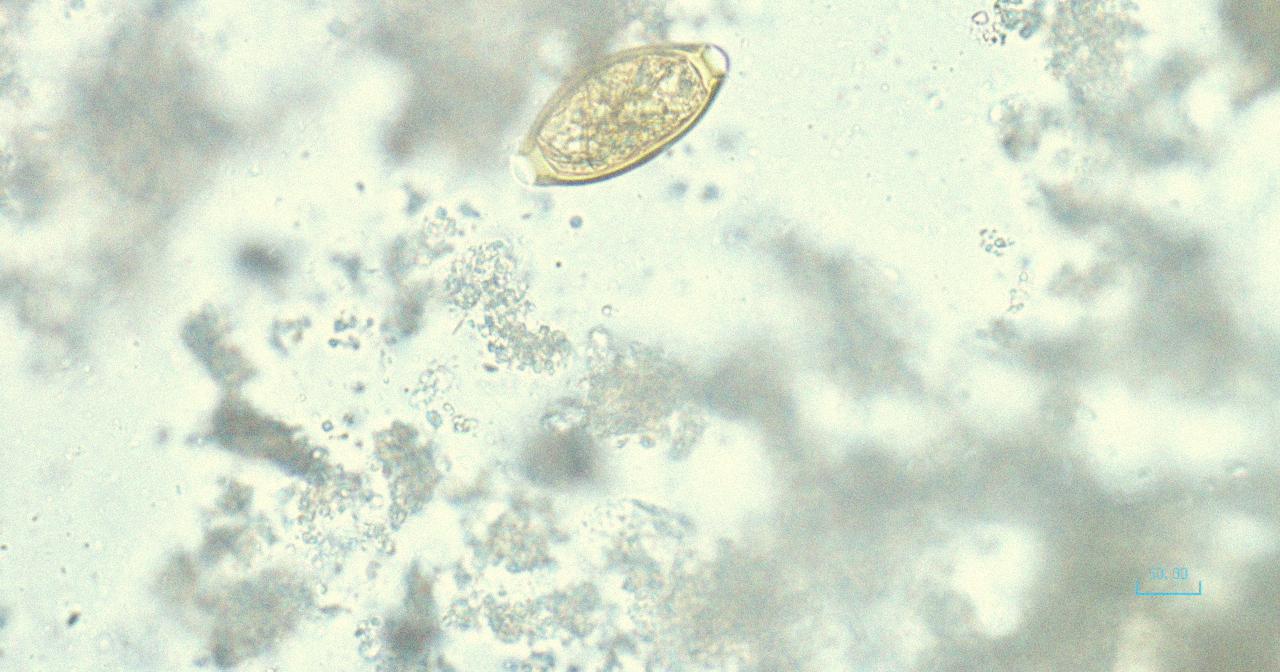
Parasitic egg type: Trichuris trichiura